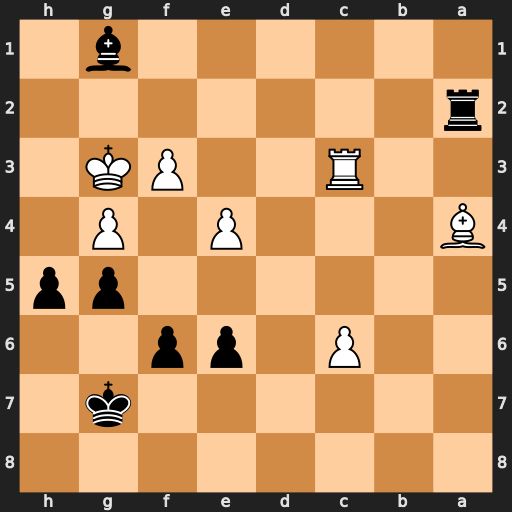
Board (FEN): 8/6k1/2P1pp2/6pp/B3P1P1/2R2PK1/r7/6b1
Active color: b
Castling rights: -
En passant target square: -
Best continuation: h4+ Kh3 Rh2#